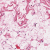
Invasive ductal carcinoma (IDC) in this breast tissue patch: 0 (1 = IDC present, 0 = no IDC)